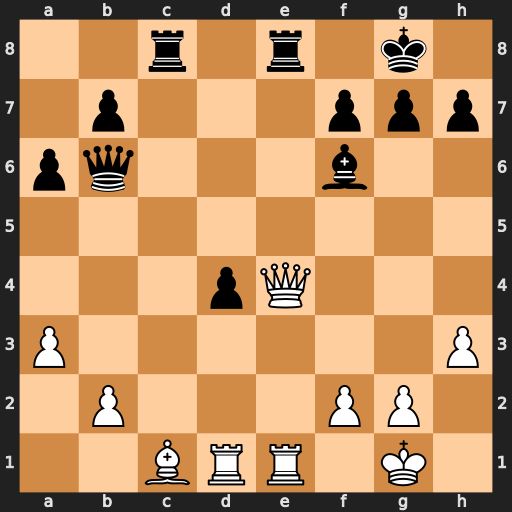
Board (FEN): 2r1r1k1/1p3ppp/pq3b2/8/3pQ3/P6P/1P3PP1/2BRR1K1
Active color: w
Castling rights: -
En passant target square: -
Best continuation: Qxe8+ Rxe8 Rxe8#